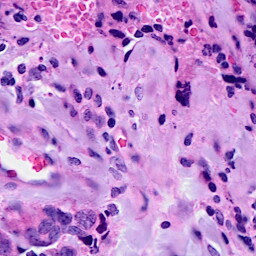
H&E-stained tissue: Breast